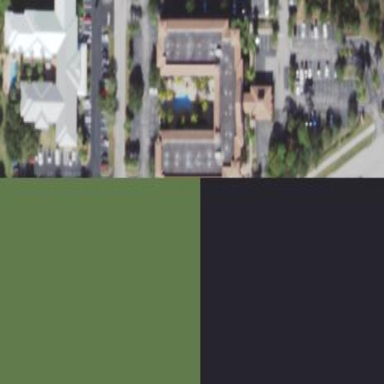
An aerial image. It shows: Hotel building.